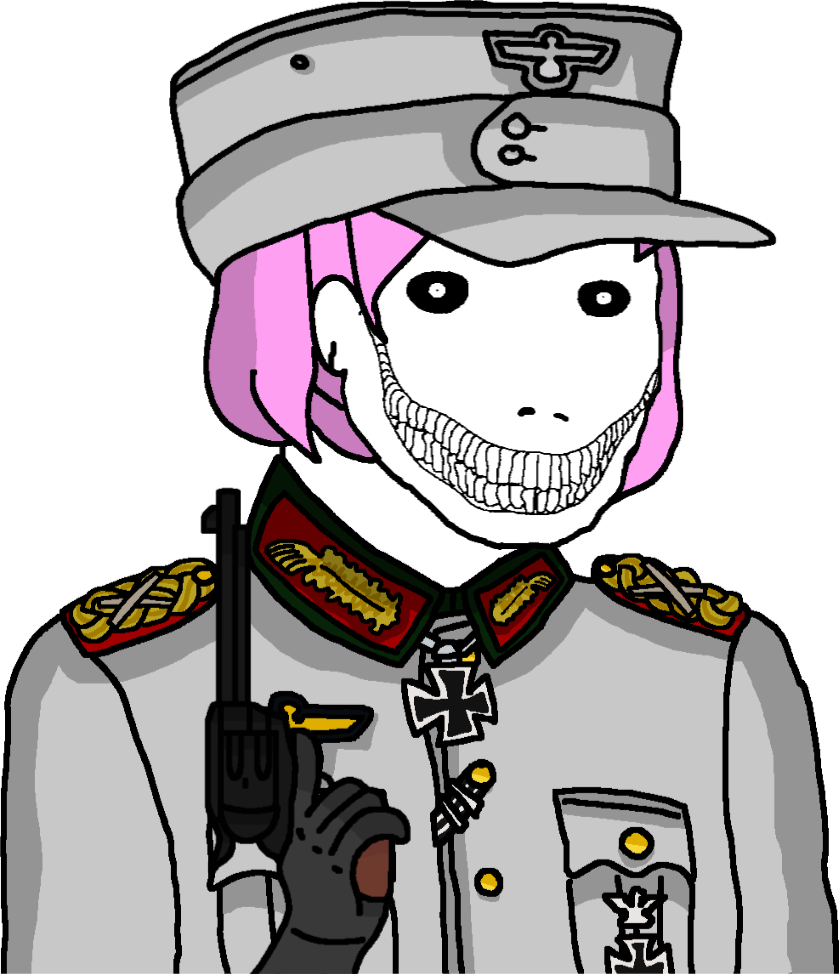
Label: 5_Oomer